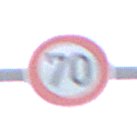
Verkehrszeichen: Geschwindigkeit70
Umgebung: Outdoor, Nature
Tageszeit: MorningAfternoon
Wetter: PartlyCloudy
Licht: Natural
Jahreszeit: NotSpecified
Kontrast: HighContrast